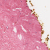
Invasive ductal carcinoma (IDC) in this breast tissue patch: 0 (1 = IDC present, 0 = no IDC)